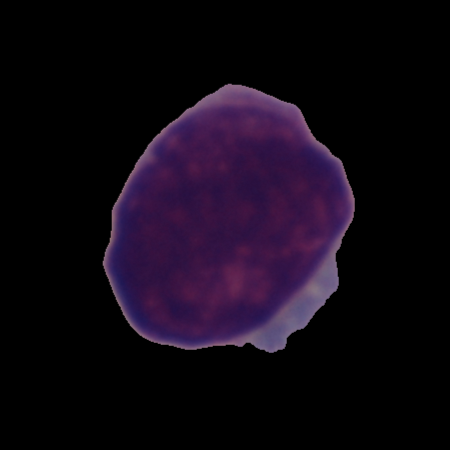
Label: cancer